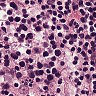
Metastatic tissue present: no